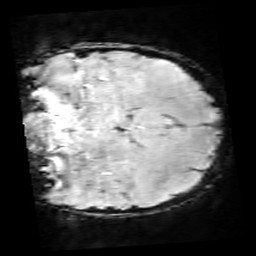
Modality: SWI
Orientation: coronal
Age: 9
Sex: male
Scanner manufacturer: siemens
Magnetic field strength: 3 T
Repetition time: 0.027 s
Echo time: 0.02 s